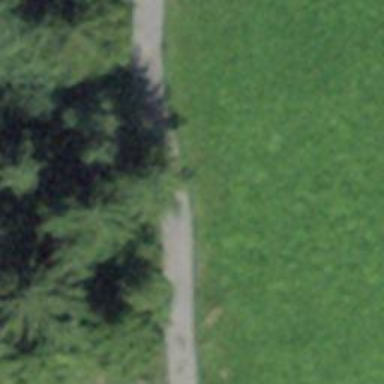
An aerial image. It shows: Unpaved unclassified road.